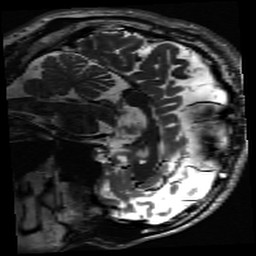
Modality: inplaneT2
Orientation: sagittal